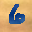
Label: 6